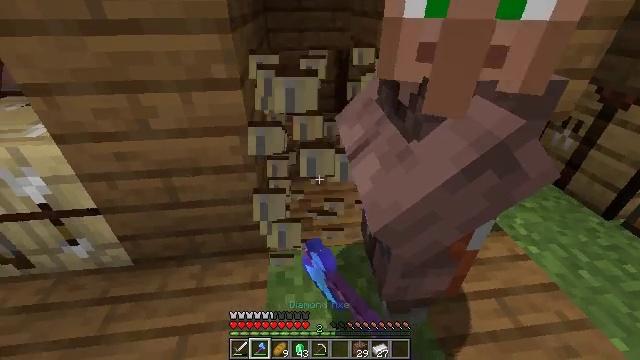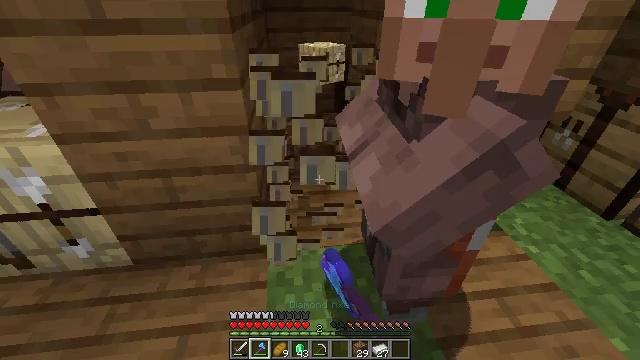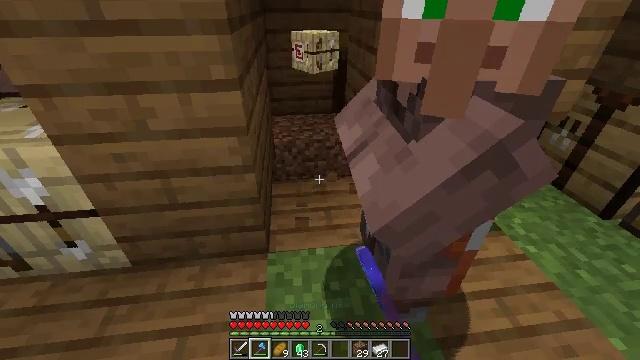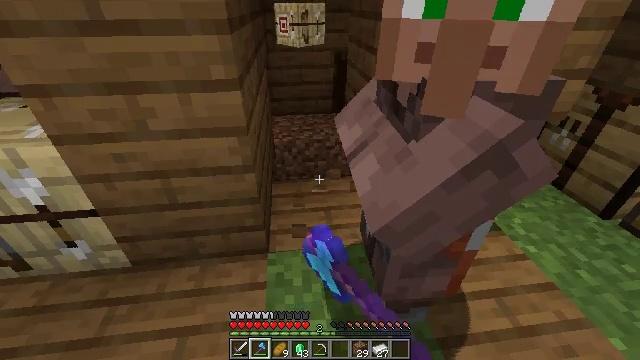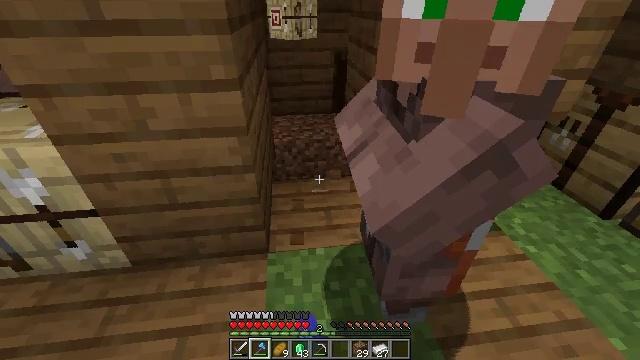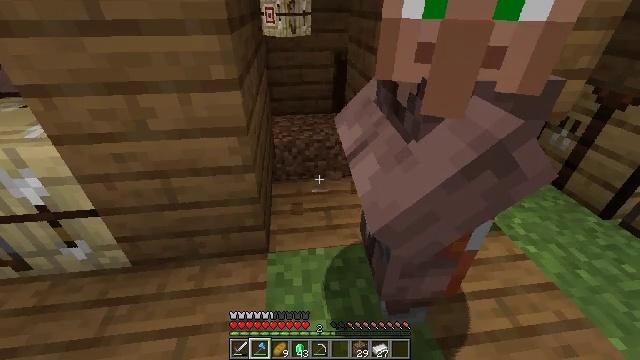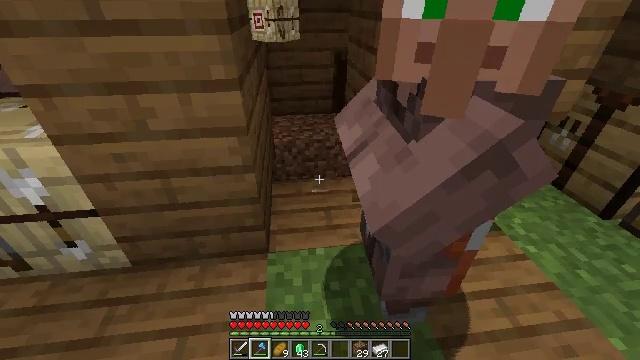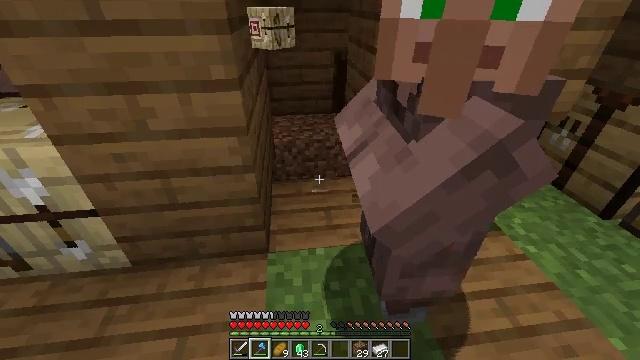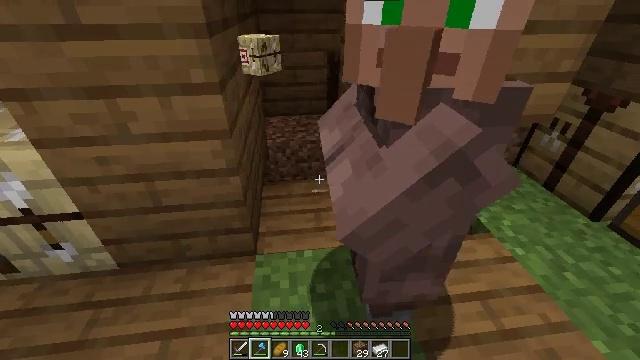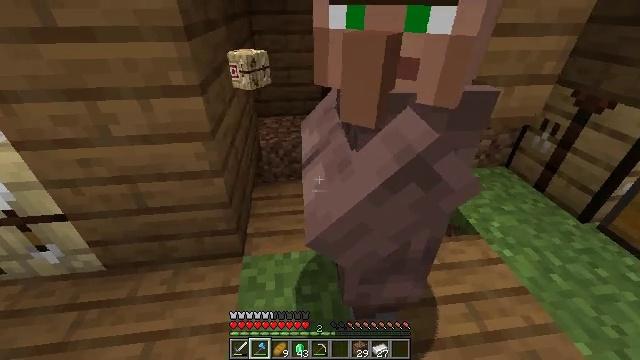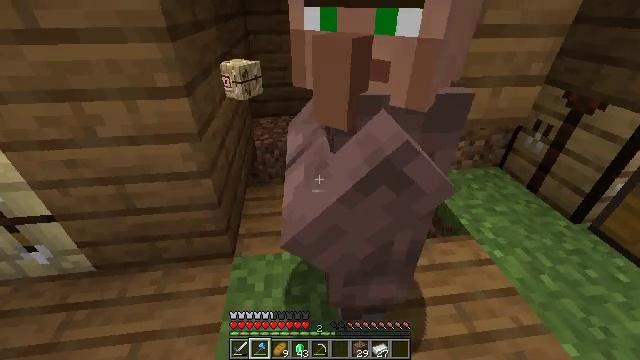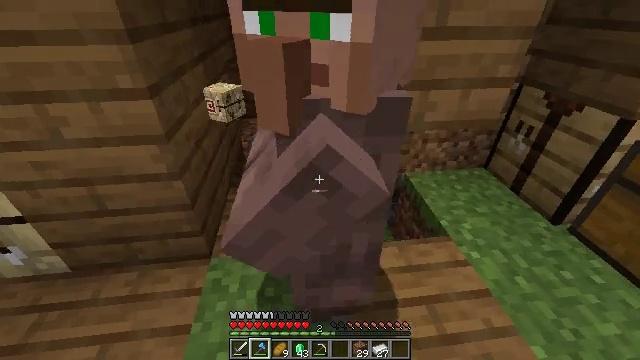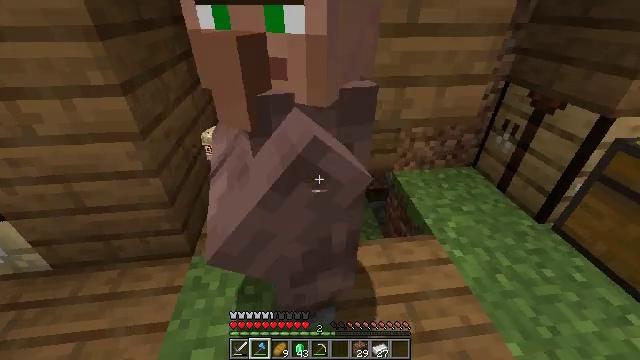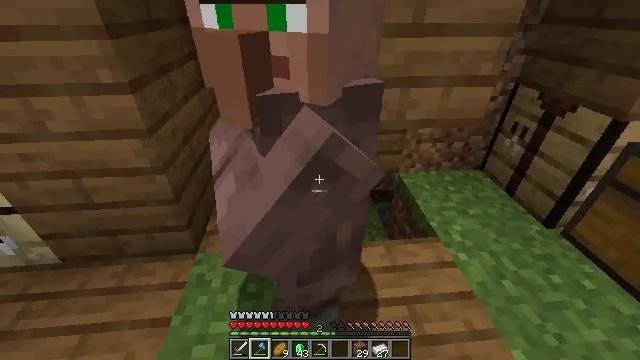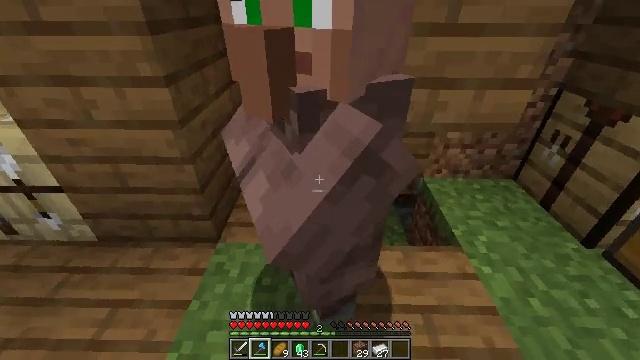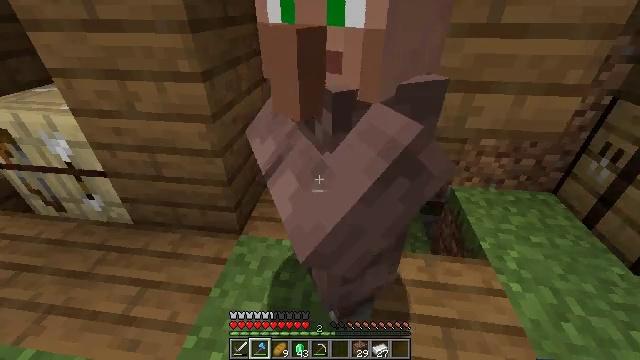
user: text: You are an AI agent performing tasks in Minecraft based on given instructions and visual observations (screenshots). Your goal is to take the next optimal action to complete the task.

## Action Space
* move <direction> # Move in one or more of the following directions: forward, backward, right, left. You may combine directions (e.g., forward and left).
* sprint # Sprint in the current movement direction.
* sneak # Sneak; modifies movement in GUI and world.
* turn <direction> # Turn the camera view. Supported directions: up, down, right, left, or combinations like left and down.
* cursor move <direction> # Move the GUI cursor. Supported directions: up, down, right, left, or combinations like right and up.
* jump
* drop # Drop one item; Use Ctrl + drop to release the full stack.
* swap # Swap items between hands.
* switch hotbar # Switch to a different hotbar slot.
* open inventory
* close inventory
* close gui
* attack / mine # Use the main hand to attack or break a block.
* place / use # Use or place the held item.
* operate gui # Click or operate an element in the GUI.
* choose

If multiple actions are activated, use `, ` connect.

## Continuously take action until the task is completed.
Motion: motion action
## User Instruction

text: Drop a bread.
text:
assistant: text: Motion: attack / mine
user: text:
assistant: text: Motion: attack / mine
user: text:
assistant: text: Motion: no_op
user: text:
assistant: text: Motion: no_op
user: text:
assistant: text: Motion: no_op
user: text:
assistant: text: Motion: no_op
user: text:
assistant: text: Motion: no_op
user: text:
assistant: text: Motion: move right
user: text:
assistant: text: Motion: move right
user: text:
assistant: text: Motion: move right
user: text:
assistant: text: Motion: no_op
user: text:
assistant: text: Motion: no_op
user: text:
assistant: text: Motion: turn left
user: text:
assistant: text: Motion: turn left
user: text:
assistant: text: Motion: turn left
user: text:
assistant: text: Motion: turn left
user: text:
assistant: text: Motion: no_op
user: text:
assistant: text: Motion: move forward
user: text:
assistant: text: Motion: move forward, turn left
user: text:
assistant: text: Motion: move forward
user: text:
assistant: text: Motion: move forward, turn left
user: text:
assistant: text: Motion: move forward
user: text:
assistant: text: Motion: move forward
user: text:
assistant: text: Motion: no_op
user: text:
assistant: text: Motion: no_op
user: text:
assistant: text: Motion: move back
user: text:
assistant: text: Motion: move back
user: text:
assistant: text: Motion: move back
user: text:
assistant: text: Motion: move back
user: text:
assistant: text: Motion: move back